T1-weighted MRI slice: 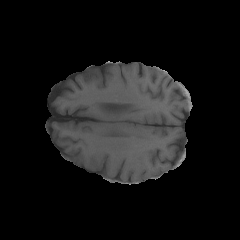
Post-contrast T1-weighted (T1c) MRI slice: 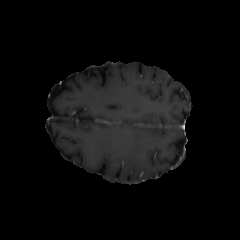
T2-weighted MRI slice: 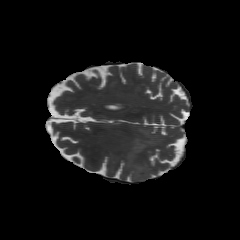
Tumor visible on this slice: yes